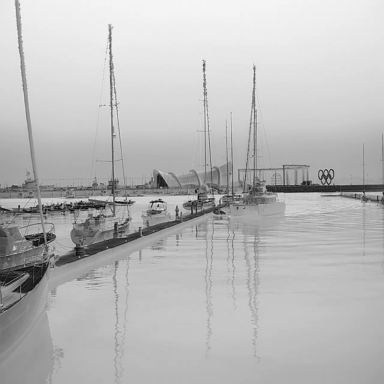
There are eight objects shown in the infrared image, including two canoes, and six sailboats.